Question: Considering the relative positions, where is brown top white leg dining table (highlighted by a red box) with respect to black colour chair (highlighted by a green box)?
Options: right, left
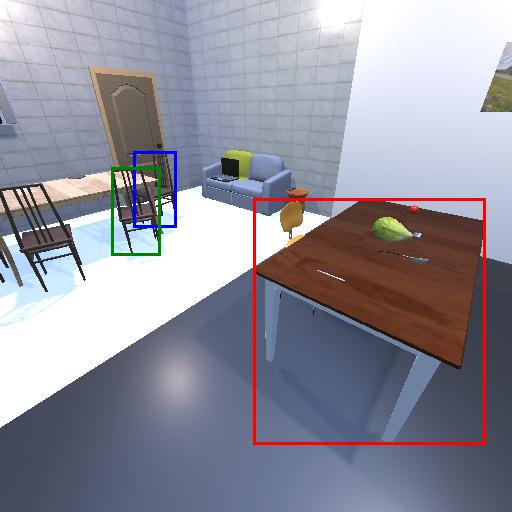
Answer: right